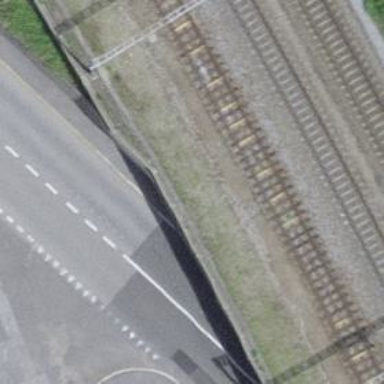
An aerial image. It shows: Abandoned railway bridge over single track yard.